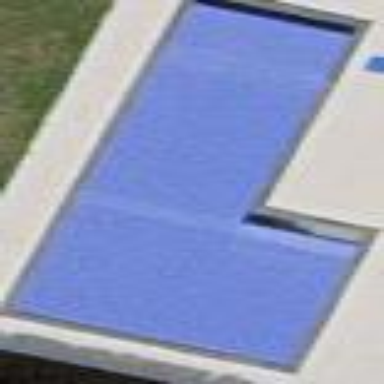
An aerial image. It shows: Swimming pool located in leisure land.